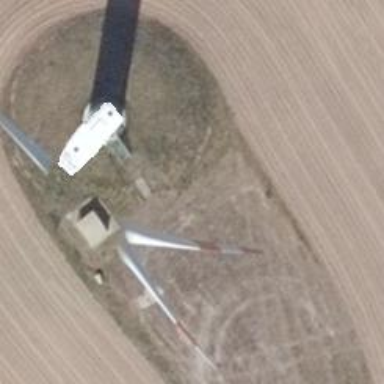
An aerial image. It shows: Wind generator with horizontal axis. The generator is wind turbine.